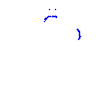
Particle: kaon